Question: I want to update the DIV content until AJAX page is fully loaded, Every jQuery and css in the ajax page.

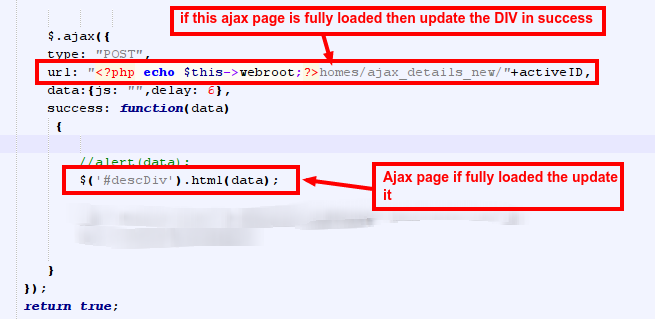
Answer: When you are inside success is becouase on data you have all html data (or json or the data retrieved by the server). Then, you add this data to the div content and then browser will be creating the layout (dom + css = CSSDOM => paint => layout => composite for example). Try to execute a function after DOM on div #descDiv are ready to use like:
'''
$("#descDiv").ready( function() {
// div has data ready to use
});
'''